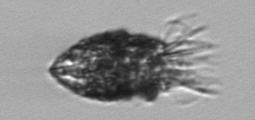
Label: Tintinnopsis